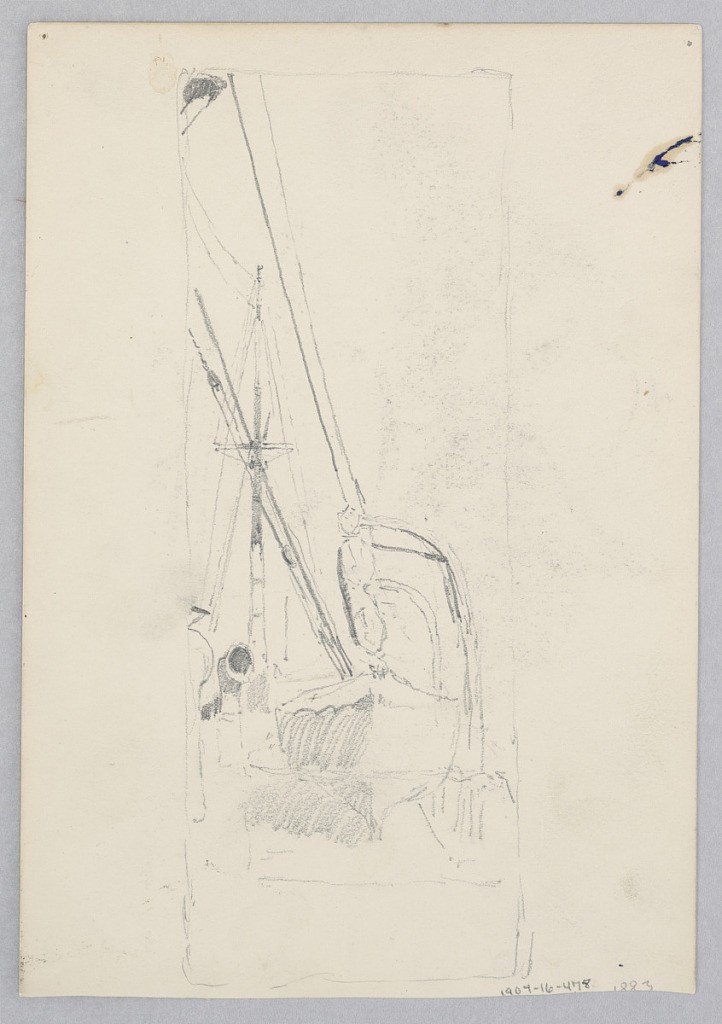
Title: Lifeboat
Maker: Robert Frederick Blum, American, 1857–1903
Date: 1883
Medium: Graphite on wove paper
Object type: Drawing
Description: Recto: Sketch of a lifeboat attached to a large ship; Verso: Sketch of a village scene with a house, donkey, and male figure.